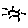
Label: sun